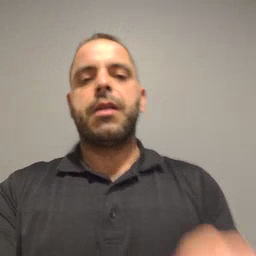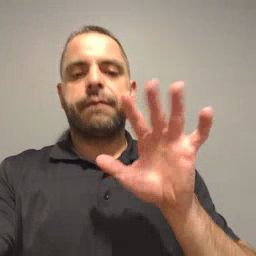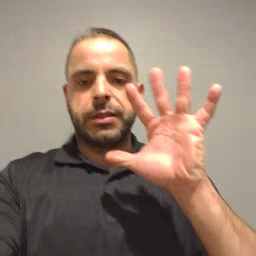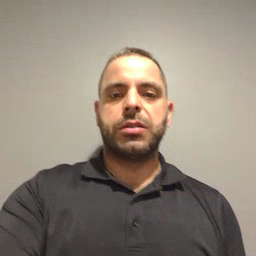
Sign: finger